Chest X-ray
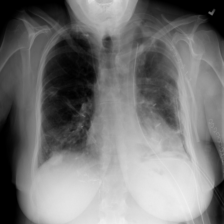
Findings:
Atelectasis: negative
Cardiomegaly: negative
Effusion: negative
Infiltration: negative
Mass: positive
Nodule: negative
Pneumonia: negative
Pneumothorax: positive
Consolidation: negative
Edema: negative
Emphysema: negative
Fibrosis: negative
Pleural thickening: negative
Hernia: negative